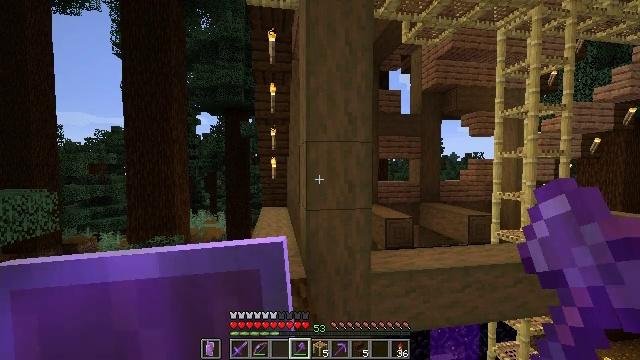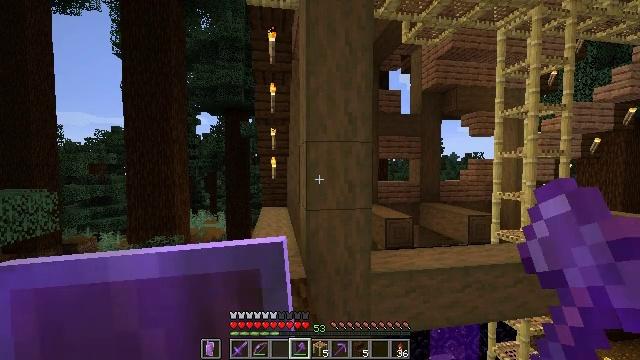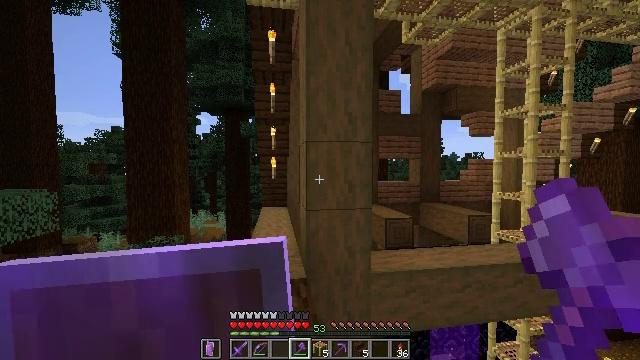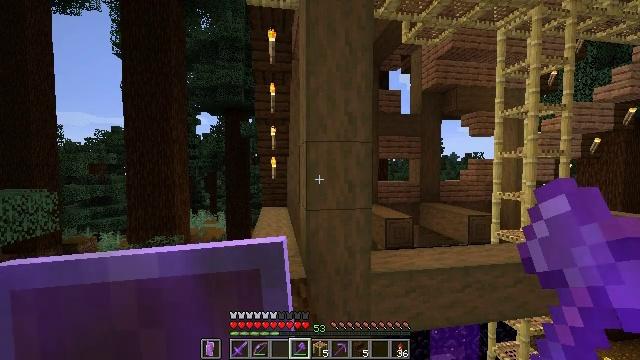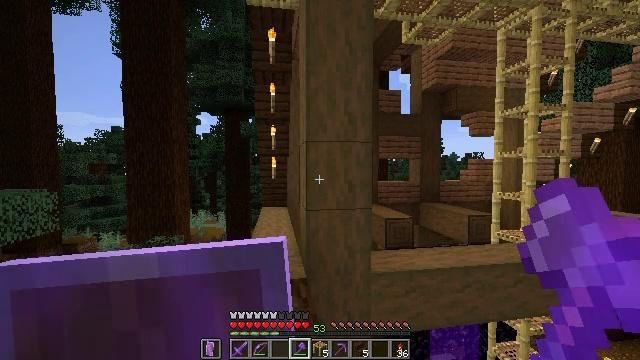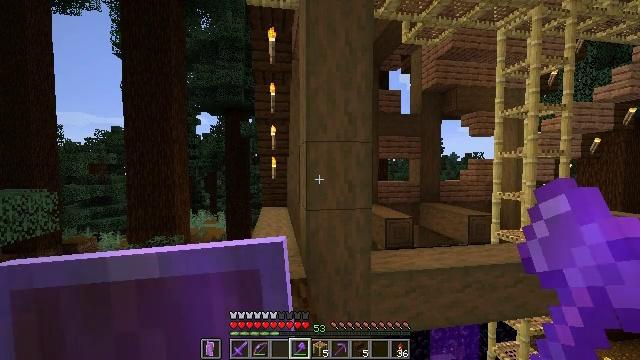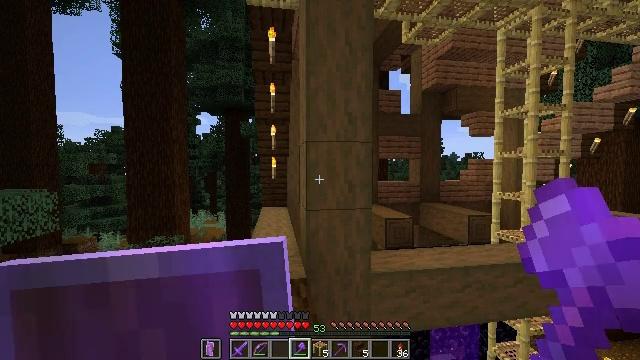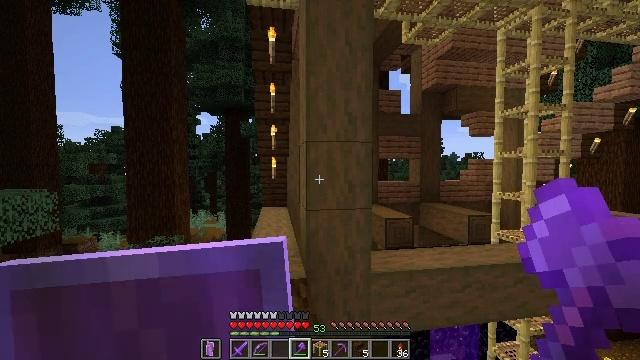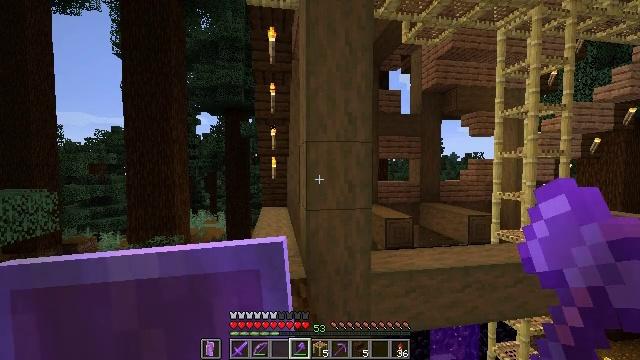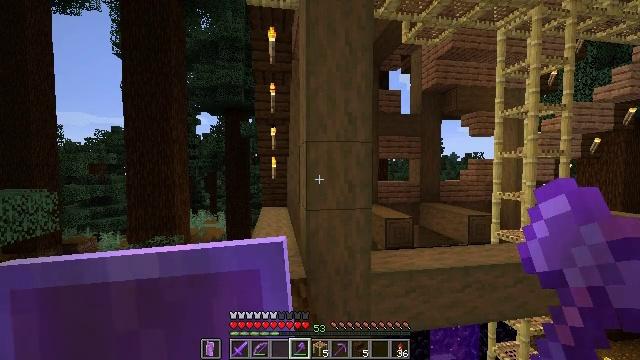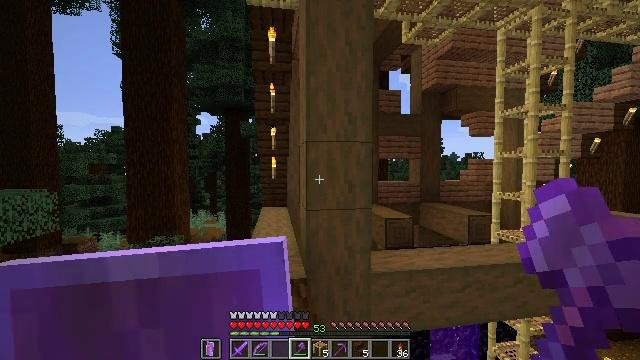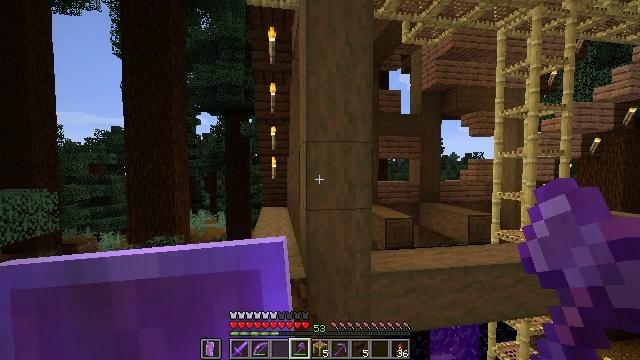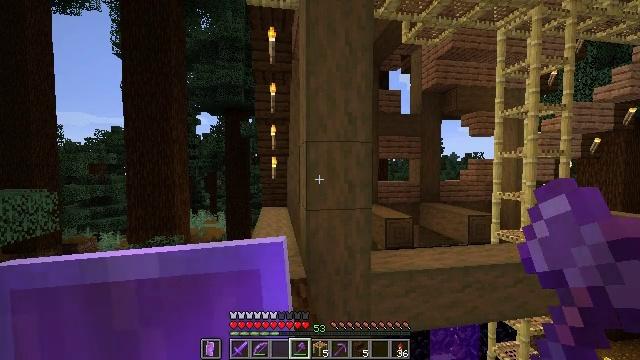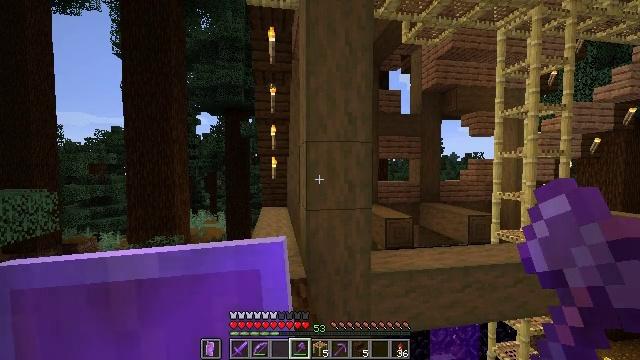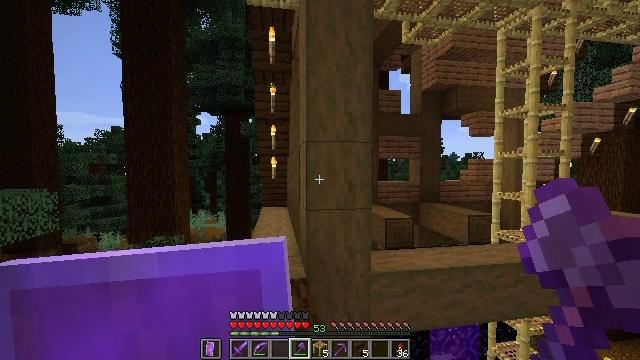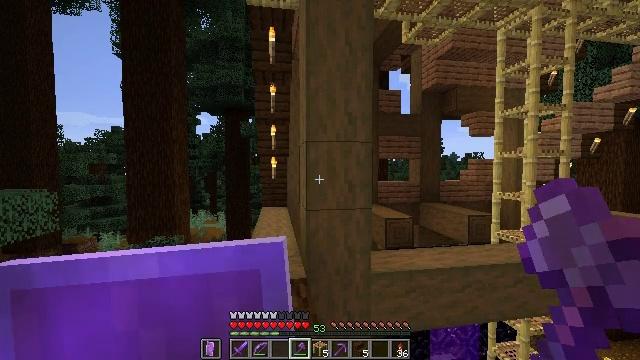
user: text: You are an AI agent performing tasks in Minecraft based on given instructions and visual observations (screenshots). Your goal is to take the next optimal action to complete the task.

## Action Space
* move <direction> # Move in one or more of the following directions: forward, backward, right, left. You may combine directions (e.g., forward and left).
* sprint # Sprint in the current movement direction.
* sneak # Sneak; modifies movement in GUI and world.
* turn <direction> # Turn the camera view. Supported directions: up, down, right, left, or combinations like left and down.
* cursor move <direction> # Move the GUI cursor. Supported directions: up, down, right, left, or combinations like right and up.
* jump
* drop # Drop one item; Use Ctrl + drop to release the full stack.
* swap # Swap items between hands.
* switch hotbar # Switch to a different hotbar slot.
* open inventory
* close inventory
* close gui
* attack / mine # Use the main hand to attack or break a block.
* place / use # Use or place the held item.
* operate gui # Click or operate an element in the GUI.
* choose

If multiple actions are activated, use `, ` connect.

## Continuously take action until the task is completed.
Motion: motion action
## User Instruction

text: Destroy the dark oak slab to recycle it.
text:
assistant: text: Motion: no_op
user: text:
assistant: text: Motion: no_op
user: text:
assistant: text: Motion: no_op
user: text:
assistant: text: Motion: no_op
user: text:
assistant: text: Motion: no_op
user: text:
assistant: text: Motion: no_op
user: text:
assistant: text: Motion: no_op
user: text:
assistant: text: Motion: no_op
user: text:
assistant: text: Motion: no_op
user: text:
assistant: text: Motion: no_op
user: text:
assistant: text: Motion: no_op
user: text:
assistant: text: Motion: no_op
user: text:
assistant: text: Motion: no_op
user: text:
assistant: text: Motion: no_op
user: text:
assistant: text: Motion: no_op
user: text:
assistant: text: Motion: no_op
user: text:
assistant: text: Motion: no_op
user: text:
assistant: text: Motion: no_op
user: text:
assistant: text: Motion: no_op
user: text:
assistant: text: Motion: no_op
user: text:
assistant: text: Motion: no_op
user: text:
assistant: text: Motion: no_op
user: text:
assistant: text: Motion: no_op
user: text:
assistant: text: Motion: no_op
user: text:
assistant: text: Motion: no_op
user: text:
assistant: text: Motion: no_op
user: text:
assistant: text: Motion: no_op
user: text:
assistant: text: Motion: no_op
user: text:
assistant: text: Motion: no_op
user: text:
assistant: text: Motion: no_op